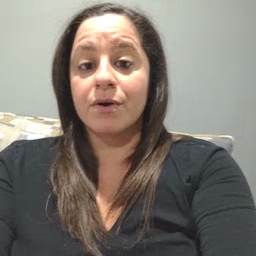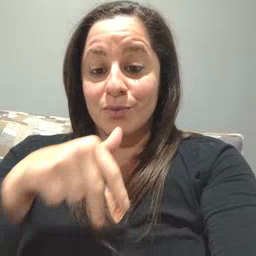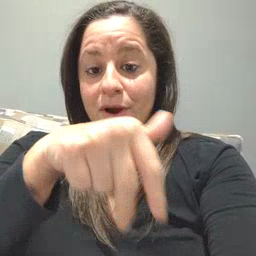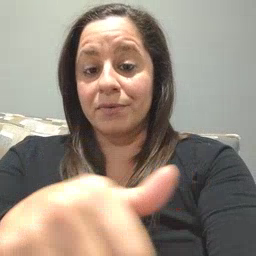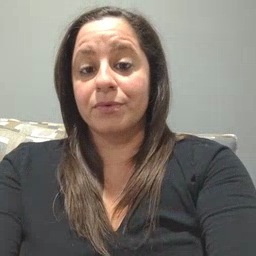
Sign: ride